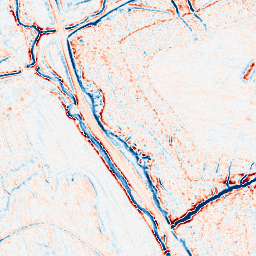
Category: edge_preserving
Decomposition family: bilateral
Decomposition parameters: d: 9
sigma_color: 150
sigma_space: 25
Upsampling method: cubic_catmull_rom
Upsampling parameters: scale: 4
Upsampling scale: 4